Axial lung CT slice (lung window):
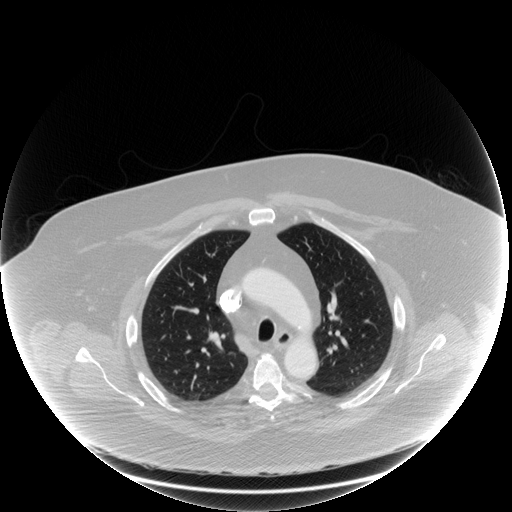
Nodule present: no